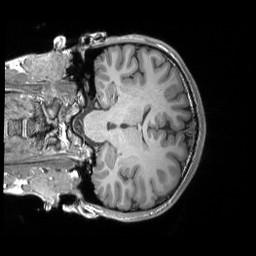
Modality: T1w
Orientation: coronal
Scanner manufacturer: siemens
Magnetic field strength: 3 T
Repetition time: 2.25 s
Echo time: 0.00306 s